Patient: sex M, age 81
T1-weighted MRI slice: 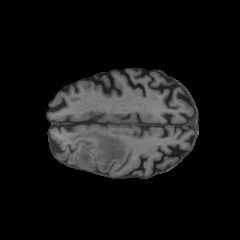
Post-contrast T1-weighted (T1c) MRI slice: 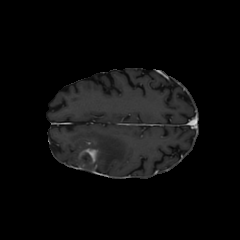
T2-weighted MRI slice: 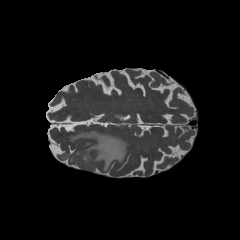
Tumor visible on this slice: yes
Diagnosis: Glioblastoma, IDH-wildtype
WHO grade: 4